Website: lowes
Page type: receipt
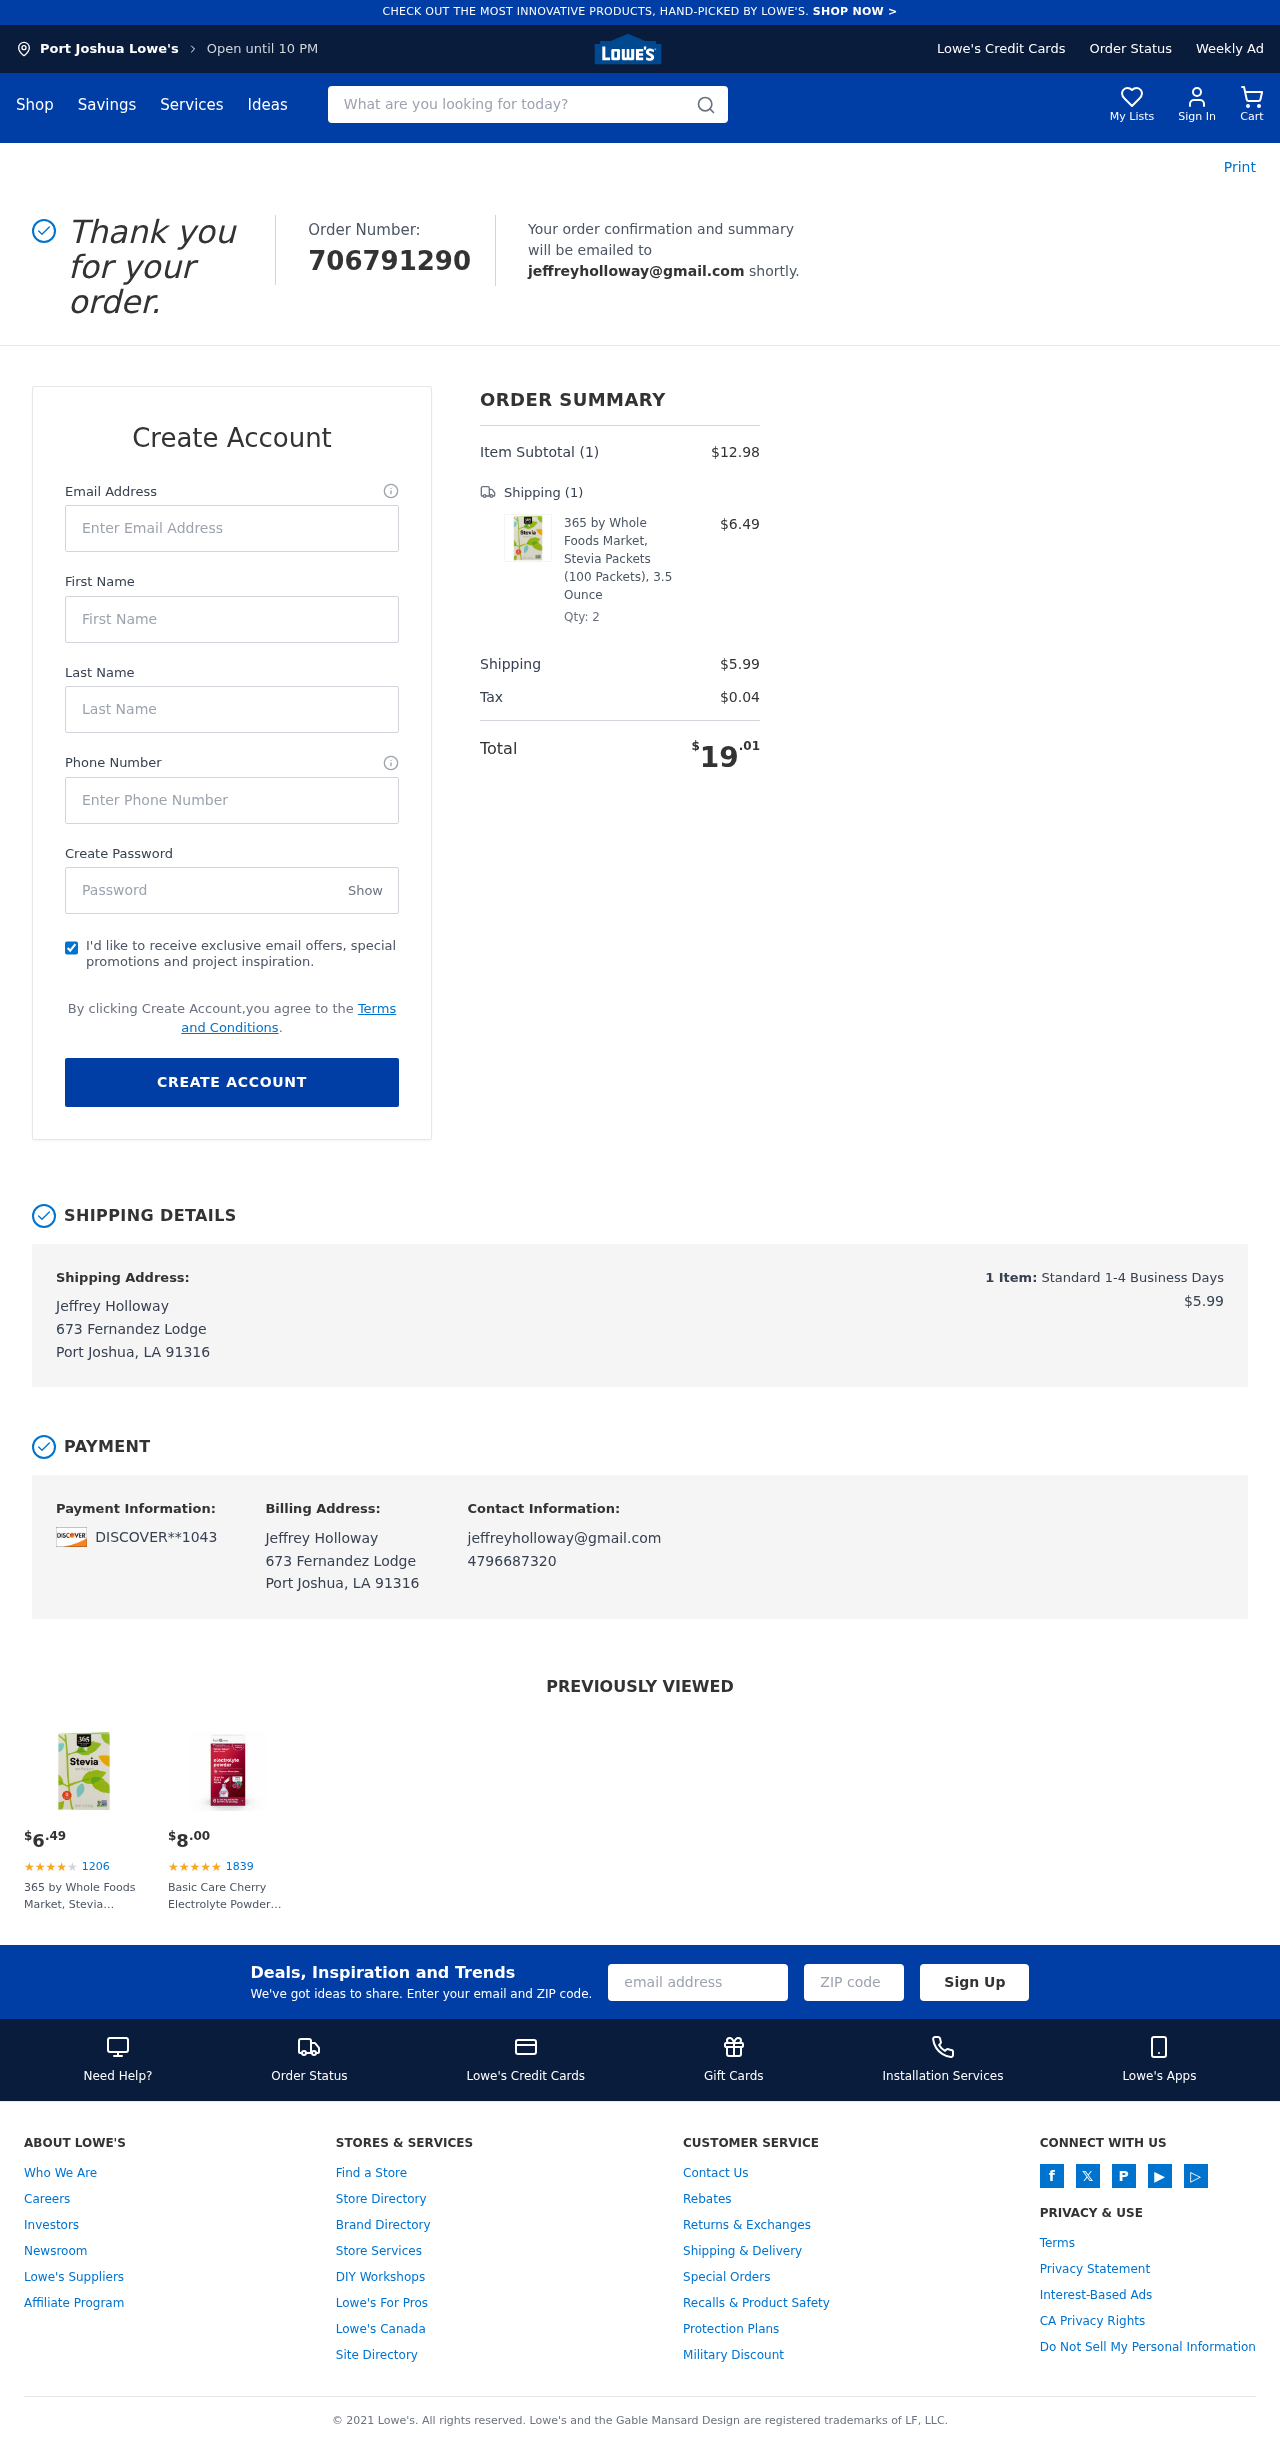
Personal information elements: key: PII_CARD_LAST4
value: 1043
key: PII_CARD_TYPE
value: DISCOVER
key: PII_CITY
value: Port Joshua
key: PII_EMAIL
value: jeffreyholloway@gmail.com
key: PII_FULLNAME
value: Jeffrey Holloway
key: PII_PHONE
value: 4796687320
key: PII_STREET
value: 673 Fernandez Lodge
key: PII_FIRSTNAME
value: Jeffrey
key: PII_LASTNAME
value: Holloway
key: PII_CITY_STATE_ZIP
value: Port Joshua, LA 91316
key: PII_FULLNAME2
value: Jeffrey Holloway
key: PII_FULLNAME3
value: Jeffrey Holloway
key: PII_FIRSTNAME2
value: Jeffrey
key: PII_FIRSTNAME3
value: Jeffrey
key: PII_LASTNAME2
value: Holloway
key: PII_LASTNAME3
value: Holloway
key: PII_FIRSTNAME_DERIVED
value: Jeffrey
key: PII_LASTNAME_DERIVED
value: Holloway
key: PII_FULLNAME_DERIVED
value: Jeffrey Holloway
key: PII_NAME_FULL_DERIVED
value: Jeffrey Holloway
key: PII_POSTCODE
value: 91316
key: PII_STATE_ABBR
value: LA
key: PII_POSTCODE_FULL
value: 91316
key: PII_CITY_STATE
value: Port Joshua, LA
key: PII_POSTCODE_NUMERIC
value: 91316
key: PII_EMAIL2
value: jeffreyholloway@gmail.com
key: PII_EMAIL3
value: jeffreyholloway@gmail.com
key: PII_PHONE_LINE
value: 7320
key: PII_PHONE_SUFFIX
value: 7320
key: PII_PHONE2
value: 4796687320
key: PII_PHONE3
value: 4796687320
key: PII_PHONE_NUMERIC
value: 4796687320
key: PII_PHONE_LINE_NUMERIC
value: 7320
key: PII_PHONE_SUFFIX_NUMERIC
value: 7320
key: PII_PHONE2_NUMERIC
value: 4796687320
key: PII_PHONE3_NUMERIC
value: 4796687320
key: PII_PHONE_DIGITS
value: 4796687320
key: PII_PHONE_LAST4
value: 7320
Product elements: key: PRODUCT1_NAME
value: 365 by Whole Foods Market, Stevia Packets (100 Packets), 3.5 Ounce
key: PRODUCT1_PRICE
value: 6.49
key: PRODUCT1_QUANTITY
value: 2
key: PRODUCT2_NAME
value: Basic Care Cherry Electrolyte Powder Packets, 6 Packets
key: PRODUCT2_NUM_RATINGS
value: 1839
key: PRODUCT2_PRICE
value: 8
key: PRODUCT1_PRICE2
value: $6.49
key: PRODUCT1_RATING2
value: ★
★
★
★
★
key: PRODUCT1_NUM_RATINGS2
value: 1206
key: PRODUCT1_NAME2
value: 365 by Whole Foods Market, Stevia Packets (100 Packets), 3.5 Ounce
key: PRODUCT2_RATING
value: ★
★
★
★
★
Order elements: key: ORDER_ID
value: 706791290
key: ORDER_NUM_ITEMS
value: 1
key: ORDER_SUBTOTAL
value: $12.98
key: ORDER_NUM_ITEMS2
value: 1
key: ORDER_SHIPPING_COST
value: $5.99
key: ORDER_TAX
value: $0.04
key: ORDER_TOTAL
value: $19.01
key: ORDER_NUM_ITEMS3
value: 1
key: ORDER_SHIPPING_COST2
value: $5.99
Search elements: key: HEADER_SEARCH
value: What are you looking for today?